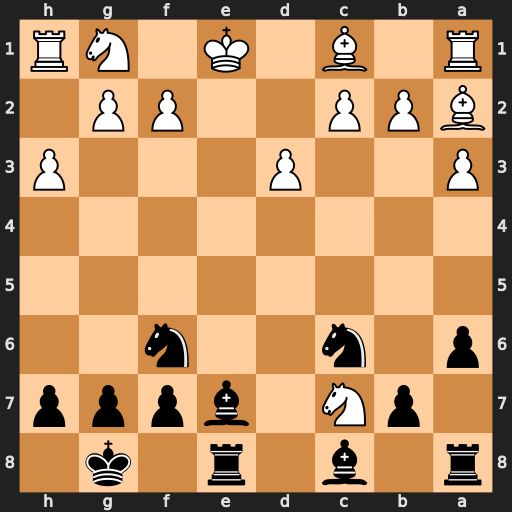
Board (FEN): r1b1r1k1/1pN1bppp/p1n2n2/8/8/P2P3P/BPP2PP1/R1B1K1NR
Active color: b
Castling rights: KQ
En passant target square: -
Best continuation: Bb4+ Kd1 Re1#